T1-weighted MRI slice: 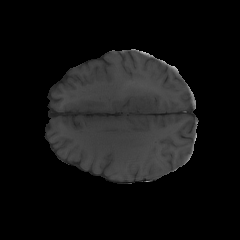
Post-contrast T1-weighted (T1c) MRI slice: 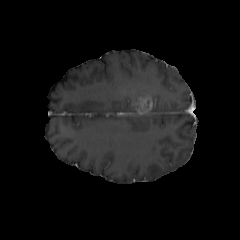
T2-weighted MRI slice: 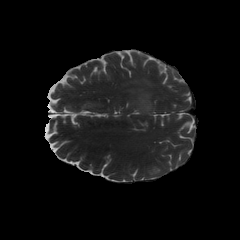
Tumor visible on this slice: yes